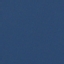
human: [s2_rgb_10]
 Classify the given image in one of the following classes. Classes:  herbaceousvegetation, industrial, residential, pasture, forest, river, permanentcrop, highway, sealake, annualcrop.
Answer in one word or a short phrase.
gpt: SeaLake